Question: New to Android Studio/java programming. I need to create a table with 3 cells that are the same size.
I've got something more or less working but am having problems with the sizing of the tables. How can I get the size of the cells all the same width. Ie each one a 1/3 of the screen?
'''
<RelativeLayout xmlns:android="http://schemas.android.com/apk/res/android"
xmlns:tools="http://schemas.android.com/tools" android:layout_width="match_parent"
android:layout_height="match_parent" android:paddingLeft="@dimen/activity_horizontal_margin"
android:paddingRight="@dimen/activity_horizontal_margin"
android:paddingTop="@dimen/activity_vertical_margin"
android:paddingBottom="@dimen/activity_vertical_margin"
tools:context="com.example.List">
<TableLayout
android:layout_width="match_parent"
android:layout_height="wrap_content"
android:orientation="vertical">
<TableRow android:layout_marginTop="5dp"
android:layout_width="wrap_content"
android:layout_height="wrap_content">
<TextView
android:layout_width="wrap_content"
android:gravity="center_horizontal"
android:layout_weight="1"
android:paddingTop="16dp"
android:paddingBottom="16dp"
android:text="long string 1"
android:textColor="#ffffff"
android:background="#000000"
android:layout_marginStart="5dp"
android:layout_height="wrap_content">
</TextView>
<TextView
android:text="string 2"
android:textColor="#000000"
android:gravity="center_horizontal"
android:paddingTop="16dp"
android:paddingBottom="16dp"
android:background="#ffffff"
android:layout_height="wrap_content"
android:layout_marginLeft="5dp"
android:layout_marginRight="5dp"
android:layout_weight="1"
android:layout_width="wrap_content">
</TextView>
<TextView
android:text="s3"
android:textColor="#000000"
android:gravity="center_horizontal"
android:paddingTop="16dp"
android:paddingBottom="16dp"
android:background="#ffffff"
android:layout_height="wrap_content"
android:layout_marginLeft="5dp"
android:layout_marginRight="5dp"
android:layout_weight="1"
android:layout_width="wrap_content">
</TextView>
</TableRow>
</TableLayout>
</RelativeLayout>
'''

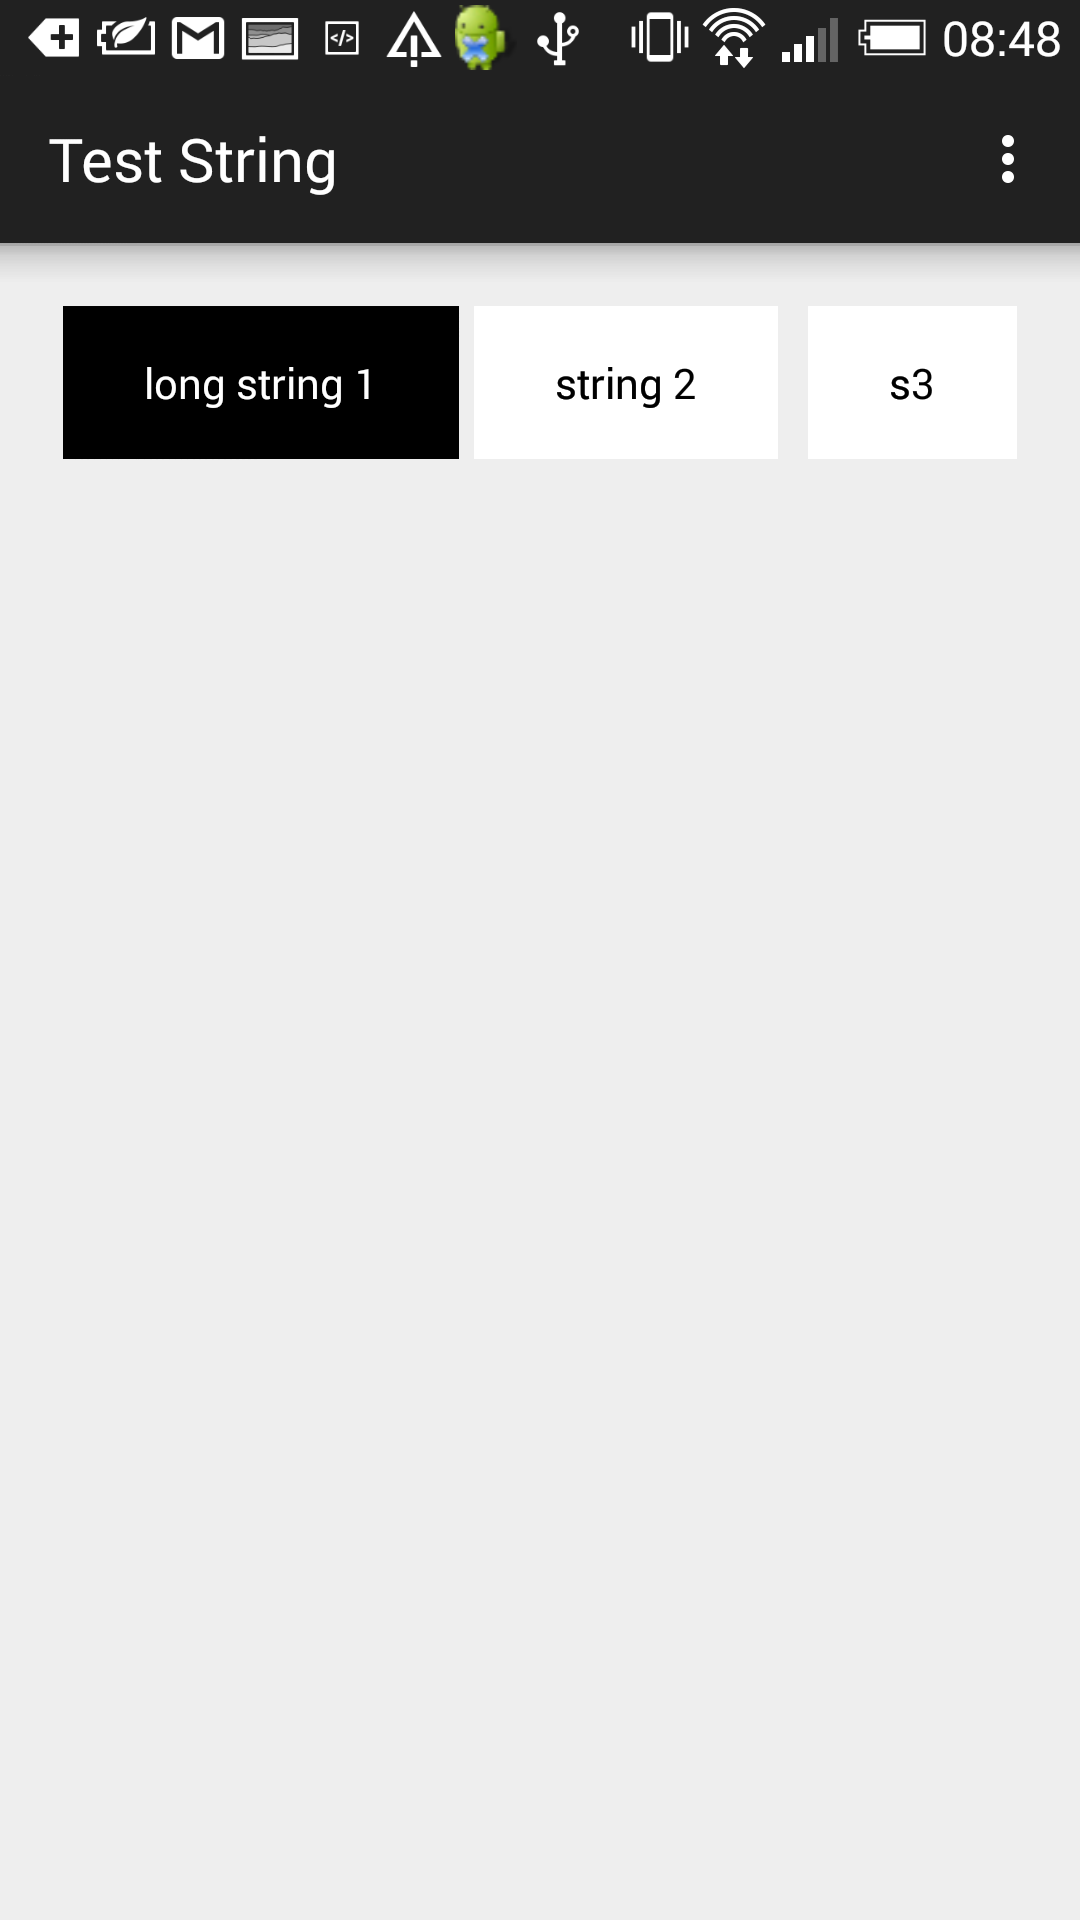
Answer: try this..
'''
<RelativeLayout xmlns:android="http://schemas.android.com/apk/res/android"
xmlns:tools="http://schemas.android.com/tools"
android:layout_width="match_parent"
android:layout_height="match_parent"
android:paddingBottom="@dimen/activity_vertical_margin"
android:paddingLeft="@dimen/activity_horizontal_margin"
android:paddingRight="@dimen/activity_horizontal_margin"
android:paddingTop="@dimen/activity_vertical_margin"
tools:context="com.example.List" >
<TableLayout
android:layout_width="match_parent"
android:layout_height="wrap_content"
android:orientation="vertical" >
<TableRow
android:layout_width="wrap_content"
android:layout_height="wrap_content"
android:layout_marginTop="5dp"
android:weightSum="9" >
<TextView
android:layout_width="0dp"
android:layout_height="wrap_content"
android:layout_marginStart="5dp"
android:layout_weight="3"
android:background="#000000"
android:gravity="center_horizontal"
android:paddingBottom="16dp"
android:paddingTop="16dp"
android:text="long string 1"
android:textColor="#ffffff" >
</TextView>
<TextView
android:layout_width="0dp"
android:layout_height="wrap_content"
android:layout_marginLeft="5dp"
android:layout_marginRight="5dp"
android:layout_weight="3"
android:background="#000000"
android:gravity="center_horizontal"
android:paddingBottom="16dp"
android:paddingTop="16dp"
android:text="string 2"
android:textColor="#000000" >
</TextView>
<TextView
android:layout_width="0dp"
android:layout_height="wrap_content"
android:layout_marginLeft="5dp"
android:layout_marginRight="5dp"
android:layout_weight="3"
android:background="#000000"
android:gravity="center_horizontal"
android:paddingBottom="16dp"
android:paddingTop="16dp"
android:text="s3"
android:textColor="#000000" >
</TextView>
</TableRow>
</TableLayout>
</RelativeLayout>
'''